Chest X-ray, AP view. Patient: 64 years old, sex M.
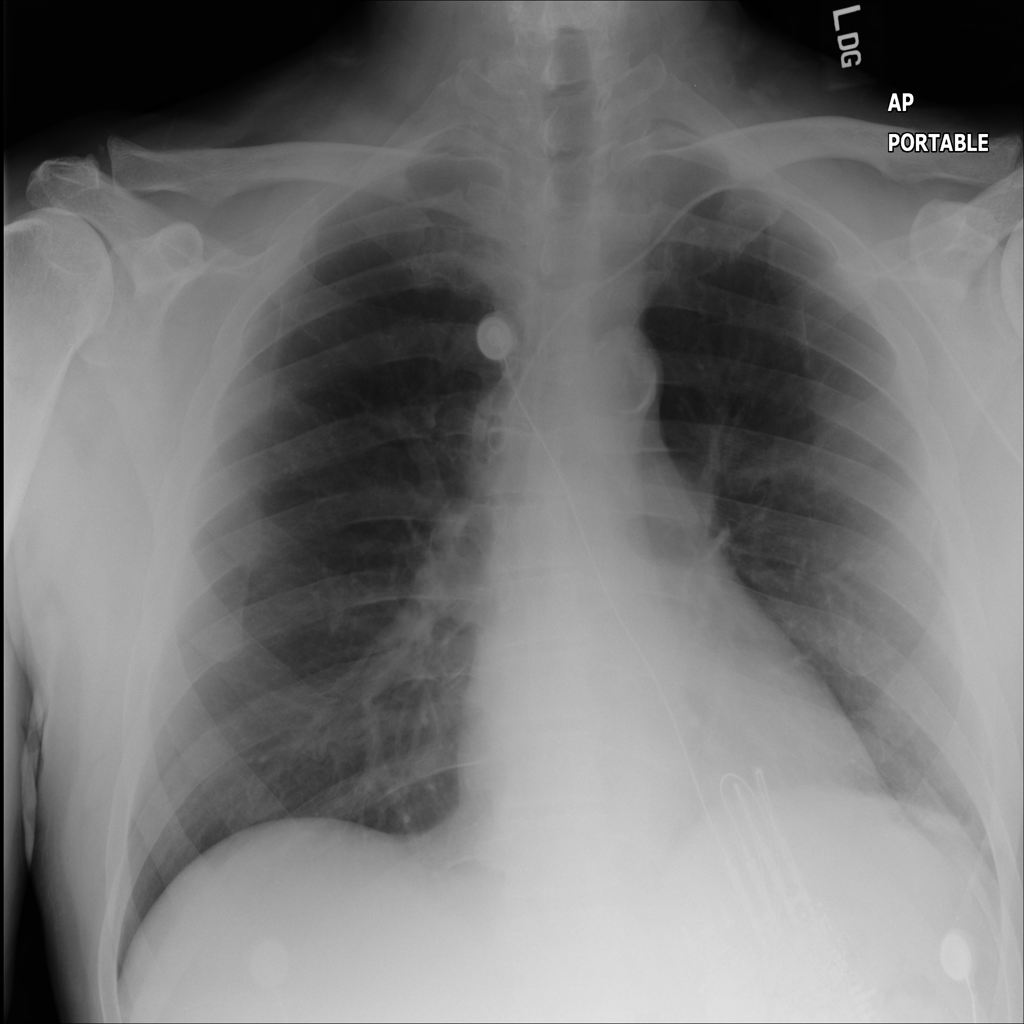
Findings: No Finding